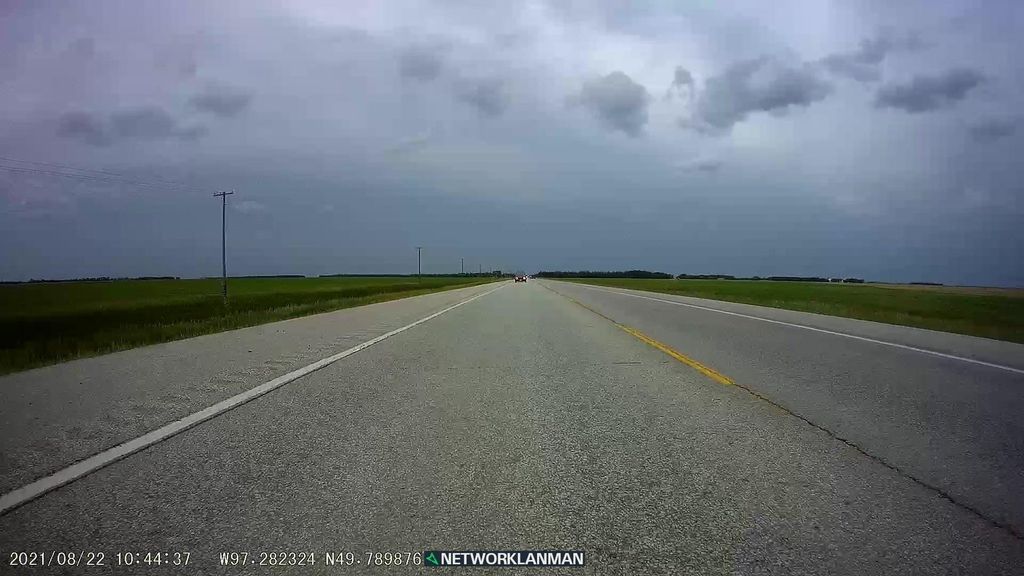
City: winnipeg